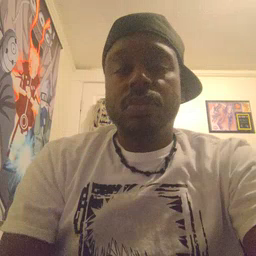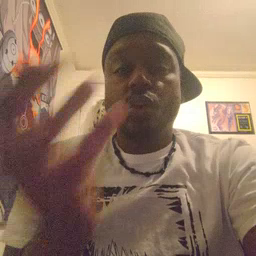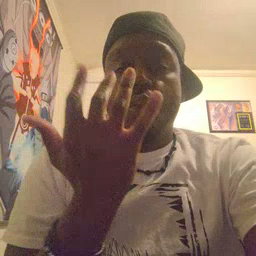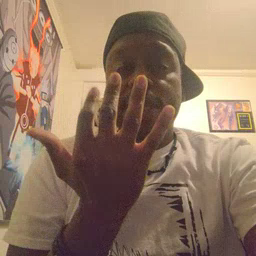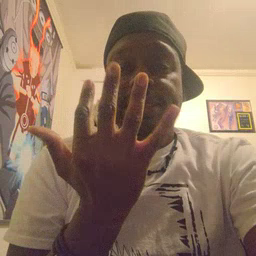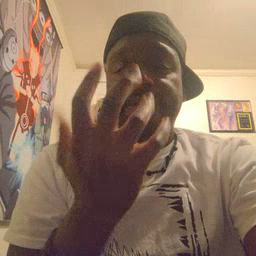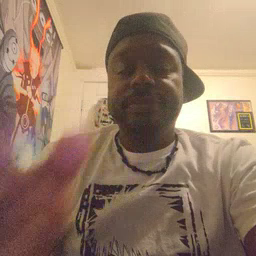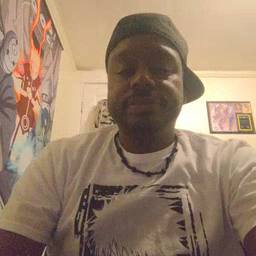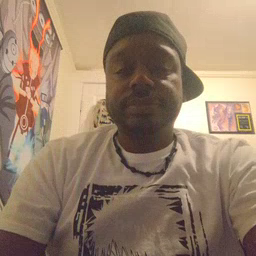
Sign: wait